Interaction volume radius: 10 \u00c5
Interaction volume height: 10 \u00c5
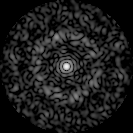
Disorder parameter: 0.8259